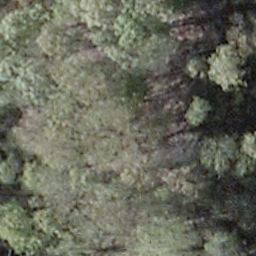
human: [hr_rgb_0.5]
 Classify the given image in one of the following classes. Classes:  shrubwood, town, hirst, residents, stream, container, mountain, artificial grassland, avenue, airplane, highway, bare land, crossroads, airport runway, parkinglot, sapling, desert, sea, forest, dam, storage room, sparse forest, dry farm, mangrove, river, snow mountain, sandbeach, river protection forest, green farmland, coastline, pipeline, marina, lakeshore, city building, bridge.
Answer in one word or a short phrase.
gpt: shrubwood